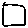
Label: square